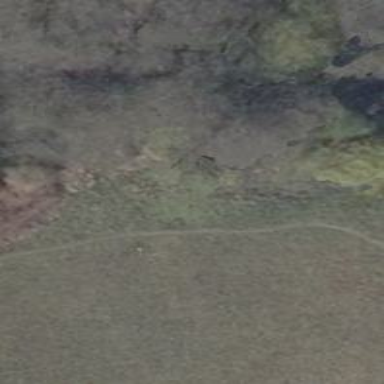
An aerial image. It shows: Path.